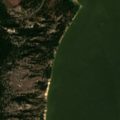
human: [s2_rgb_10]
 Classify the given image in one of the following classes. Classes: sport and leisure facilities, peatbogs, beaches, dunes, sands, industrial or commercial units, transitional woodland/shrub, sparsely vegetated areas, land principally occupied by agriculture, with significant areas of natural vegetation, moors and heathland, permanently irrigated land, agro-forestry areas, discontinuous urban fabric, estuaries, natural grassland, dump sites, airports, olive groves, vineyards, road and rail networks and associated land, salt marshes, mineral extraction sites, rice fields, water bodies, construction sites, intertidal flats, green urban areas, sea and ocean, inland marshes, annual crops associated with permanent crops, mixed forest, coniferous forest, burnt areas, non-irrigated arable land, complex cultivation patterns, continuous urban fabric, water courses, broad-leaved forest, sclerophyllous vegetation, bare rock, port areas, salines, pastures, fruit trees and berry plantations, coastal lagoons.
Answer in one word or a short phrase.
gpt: broad-leaved forest, coniferous forest, sparsely vegetated areas, coastal lagoons